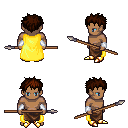
a pixel art fantasy rpg character, male body template, human, dark skin, yellow cape, robe skirt, brown bedhead hairstyle, white cloth bracers, gold boots, spear, four views (front, back, left, right), 2x2 character sprite sheet, small pixel art, hard edges, no anti-aliasing